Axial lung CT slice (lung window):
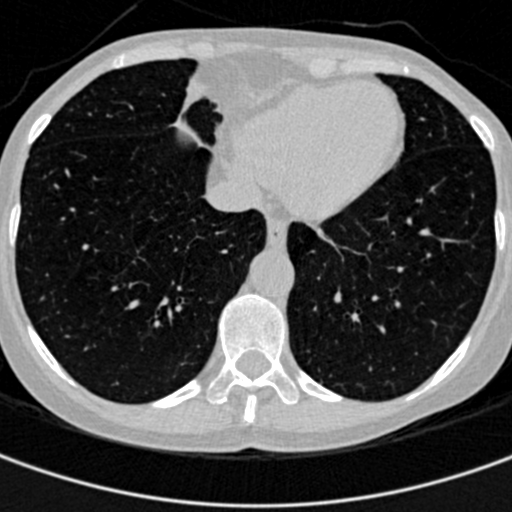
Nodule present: no